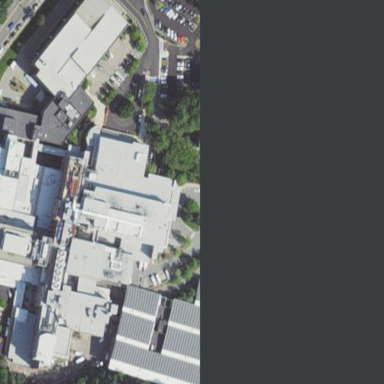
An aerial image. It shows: Hospital providing healthcare services.